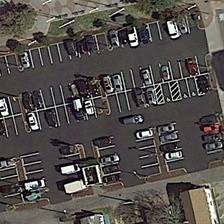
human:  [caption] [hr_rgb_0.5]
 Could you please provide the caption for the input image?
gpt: many cars are parked in a parking lot with several green trees and buildings .

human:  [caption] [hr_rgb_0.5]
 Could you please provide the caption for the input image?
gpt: many cars are parked in a parking lot with several green trees and buildings .

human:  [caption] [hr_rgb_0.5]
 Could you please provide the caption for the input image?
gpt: many cars are parked in a parking lot with several green trees and buildings .

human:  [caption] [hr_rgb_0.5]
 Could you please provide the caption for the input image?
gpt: many cars are parked in a parking lot with several green trees and buildings .

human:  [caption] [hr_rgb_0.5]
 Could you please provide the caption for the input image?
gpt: many cars are parked in a parking lot with several green trees and buildings .